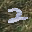
Label: 2